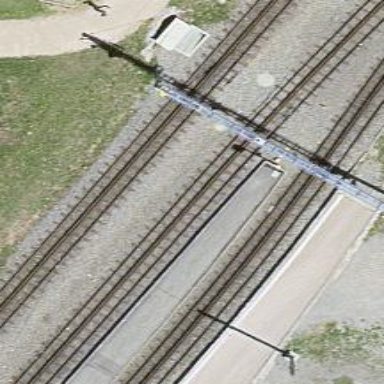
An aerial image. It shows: Single-track railway siding with electrified contact lines.